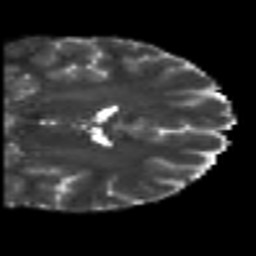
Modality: T2w
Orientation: coronal
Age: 20
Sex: male
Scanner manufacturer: siemens
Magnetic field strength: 3 T
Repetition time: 7 s
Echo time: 0.0926 s